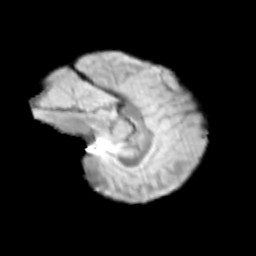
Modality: T2w
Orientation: sagittal
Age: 11
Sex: female
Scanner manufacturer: siemens
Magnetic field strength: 3 T
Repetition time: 3.8 s
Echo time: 0.07 s